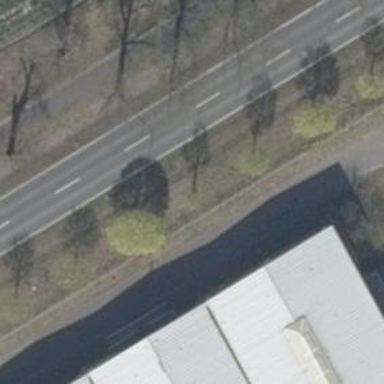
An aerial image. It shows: Beautiful avenue lined with deciduous broadleaved trees.